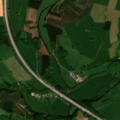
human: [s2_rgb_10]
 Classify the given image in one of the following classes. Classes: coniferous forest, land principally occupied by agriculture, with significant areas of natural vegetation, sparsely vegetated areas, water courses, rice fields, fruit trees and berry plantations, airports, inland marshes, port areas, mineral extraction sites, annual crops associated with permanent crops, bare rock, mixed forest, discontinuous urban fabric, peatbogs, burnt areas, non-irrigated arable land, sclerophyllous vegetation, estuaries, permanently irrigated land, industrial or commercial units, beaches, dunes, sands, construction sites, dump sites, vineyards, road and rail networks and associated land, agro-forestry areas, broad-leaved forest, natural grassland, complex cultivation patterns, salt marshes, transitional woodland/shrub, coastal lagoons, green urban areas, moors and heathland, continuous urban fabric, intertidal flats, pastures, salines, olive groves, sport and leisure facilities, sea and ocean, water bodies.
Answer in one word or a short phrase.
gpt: discontinuous urban fabric, pastures, mixed forest, transitional woodland/shrub